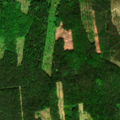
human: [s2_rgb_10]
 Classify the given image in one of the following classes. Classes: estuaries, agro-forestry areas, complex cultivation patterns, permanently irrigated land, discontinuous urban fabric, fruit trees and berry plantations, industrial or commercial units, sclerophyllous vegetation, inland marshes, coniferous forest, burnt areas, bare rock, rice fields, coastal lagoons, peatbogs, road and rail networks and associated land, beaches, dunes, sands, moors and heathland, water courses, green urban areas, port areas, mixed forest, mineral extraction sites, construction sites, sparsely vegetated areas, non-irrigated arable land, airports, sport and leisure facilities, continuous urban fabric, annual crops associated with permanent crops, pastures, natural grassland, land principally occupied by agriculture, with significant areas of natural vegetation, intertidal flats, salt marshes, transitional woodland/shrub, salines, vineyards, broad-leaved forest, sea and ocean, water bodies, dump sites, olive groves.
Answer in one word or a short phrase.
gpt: broad-leaved forest, coniferous forest, mixed forest, transitional woodland/shrub